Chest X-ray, AP view. Patient: 27 years old, sex F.
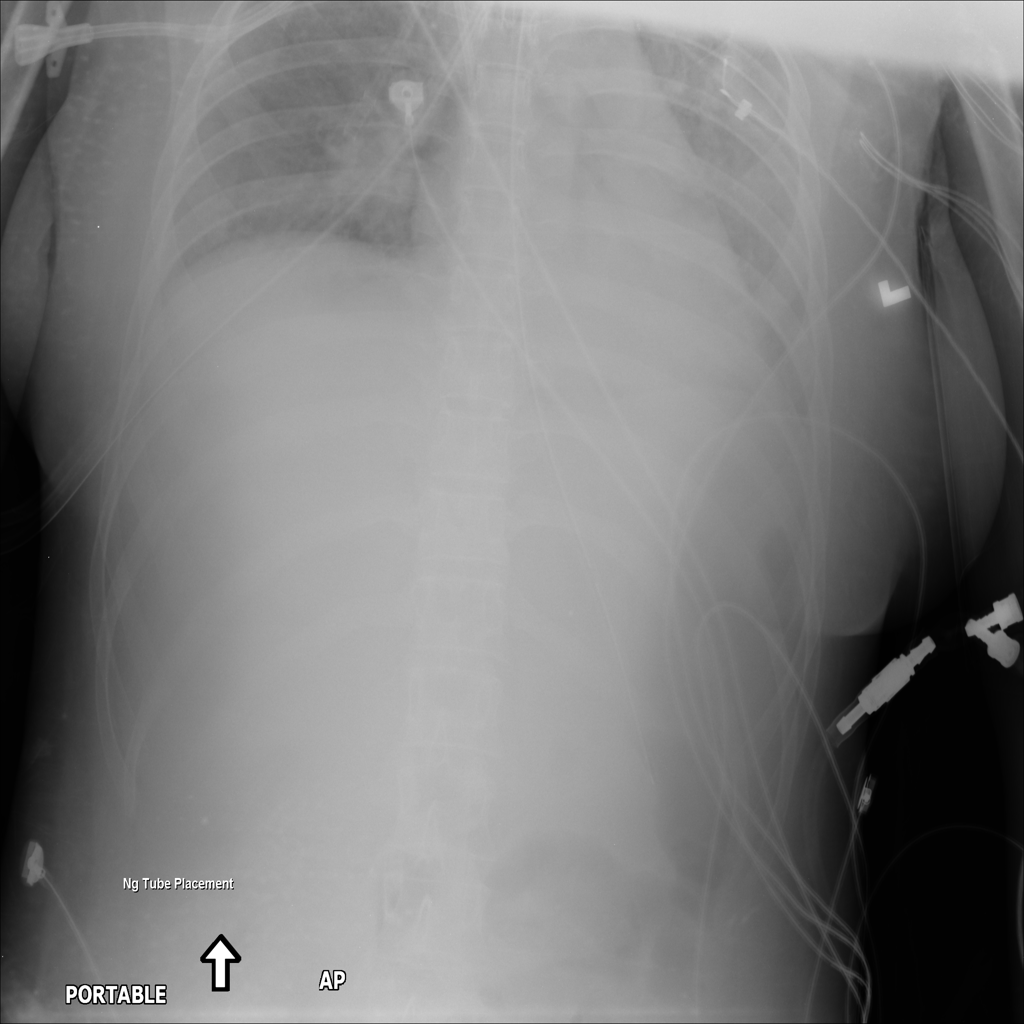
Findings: No Finding